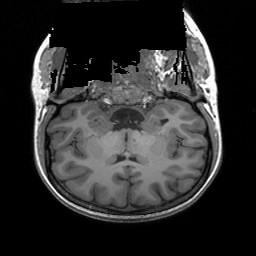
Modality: T1w
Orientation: sagittal